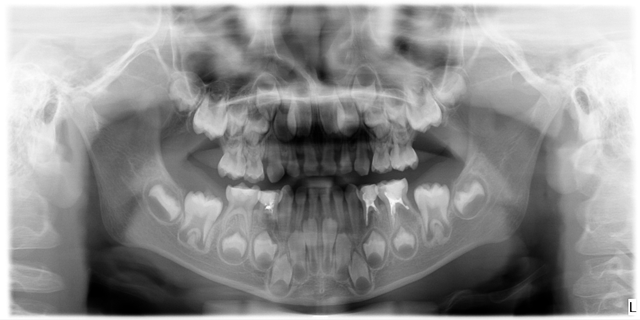
child